Field crop: maize
Growth stage: 2
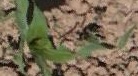
Species: maize